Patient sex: M
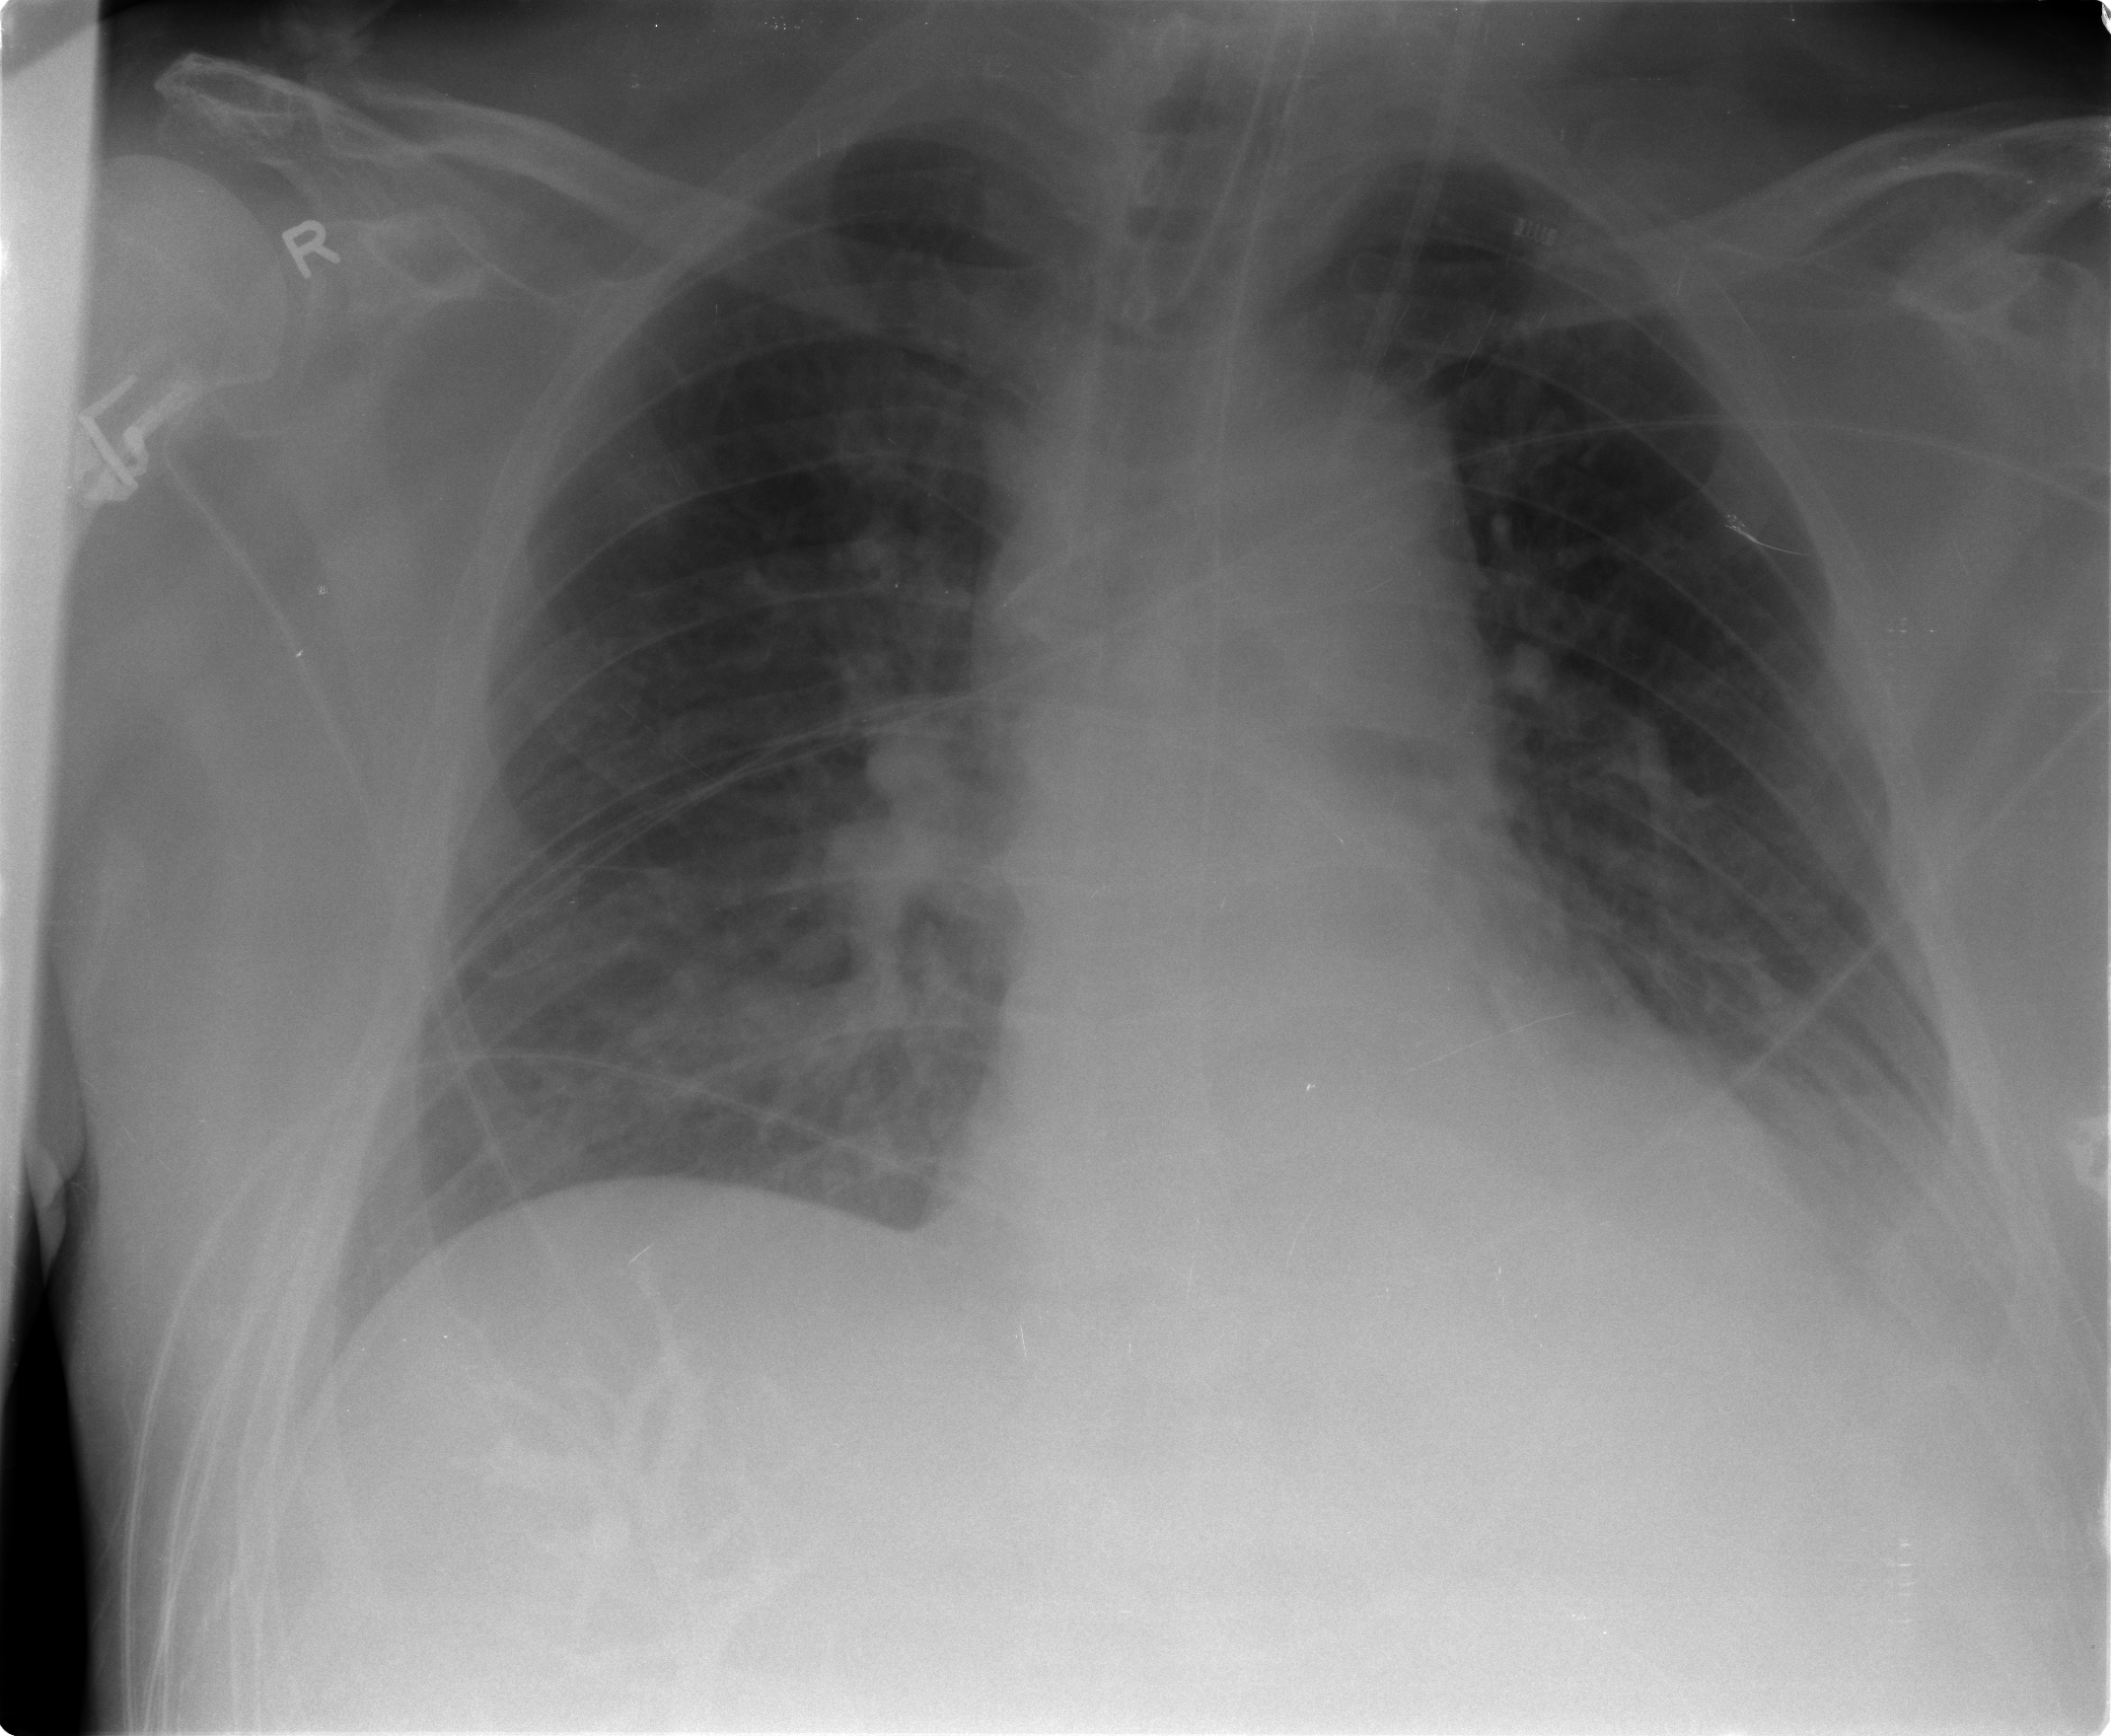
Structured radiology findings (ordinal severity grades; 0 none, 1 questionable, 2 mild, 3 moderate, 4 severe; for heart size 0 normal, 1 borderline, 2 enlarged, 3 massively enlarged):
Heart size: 0
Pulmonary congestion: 2
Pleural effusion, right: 0
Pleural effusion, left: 2
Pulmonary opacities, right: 0
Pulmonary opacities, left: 0
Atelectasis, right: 2
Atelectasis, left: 2